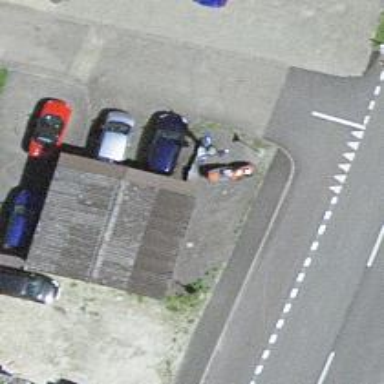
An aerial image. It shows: Garage building.